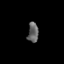
Tissue: prostate
Cell type: Epithelial cells
Senescence score: 0.35
Nuclear area (px): 203
Mean DAPI intensity: 100.995